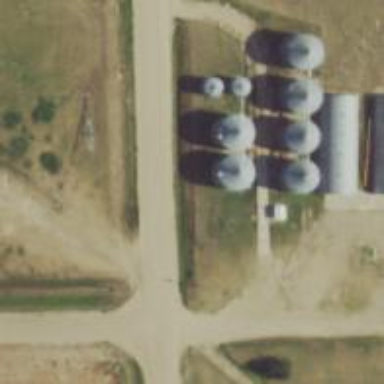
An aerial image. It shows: Silo.